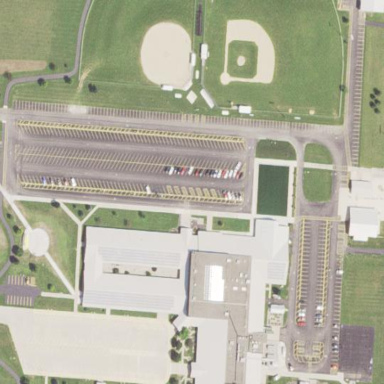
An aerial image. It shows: Parking area.